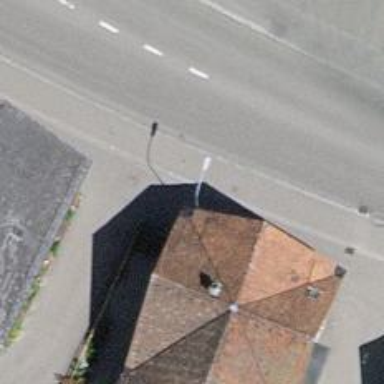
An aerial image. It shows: Bus stop with platform for public transport.